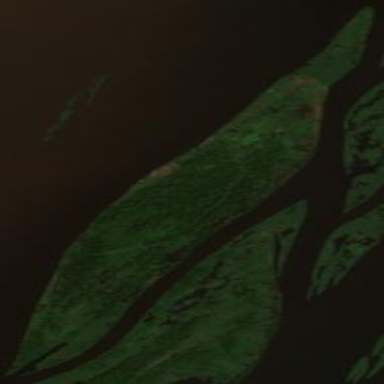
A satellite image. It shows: Island covered with forest.